Question: Using latest <URL> on Azure websites, it renders black boxes instead of character.
here is an example of simple phantomjs script on Azure:
'''
var page = require("webpage").create();
page.content = "Hello 123";
page.render("index.png");
phantom.exit(0);
'''
the png and pdf result is [] [] [] [] [] [] [] in black

And the jpg result is big black box
This prevent us from using phantomJS as a webjob and within websites
Note : phantomjs is working fine on VM,WebRole and WorkerRole
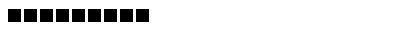
Answer: PhantomJs uses 'GDI+' APIs from Windows for creating fonts and vectors in PNGs and PDFs which is, unfortunately, not supported currently on Azure Websites